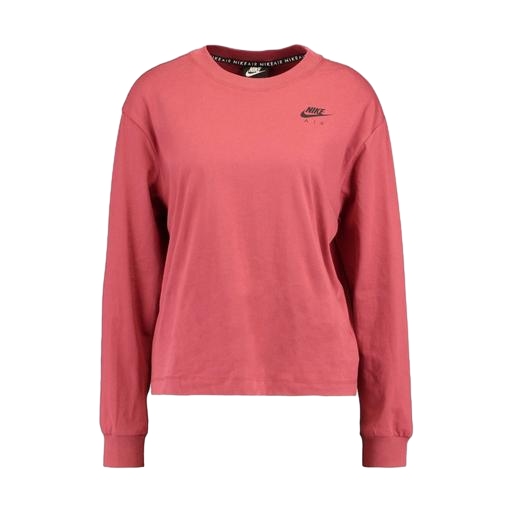
longsleeve t-shirt, l/s top, long-sleeve top, white background